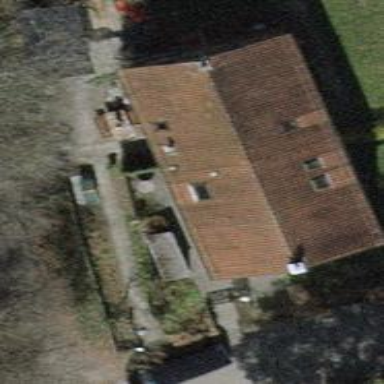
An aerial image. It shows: Building with tiled roof.